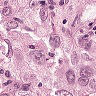
Metastatic tissue present: yes